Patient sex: M
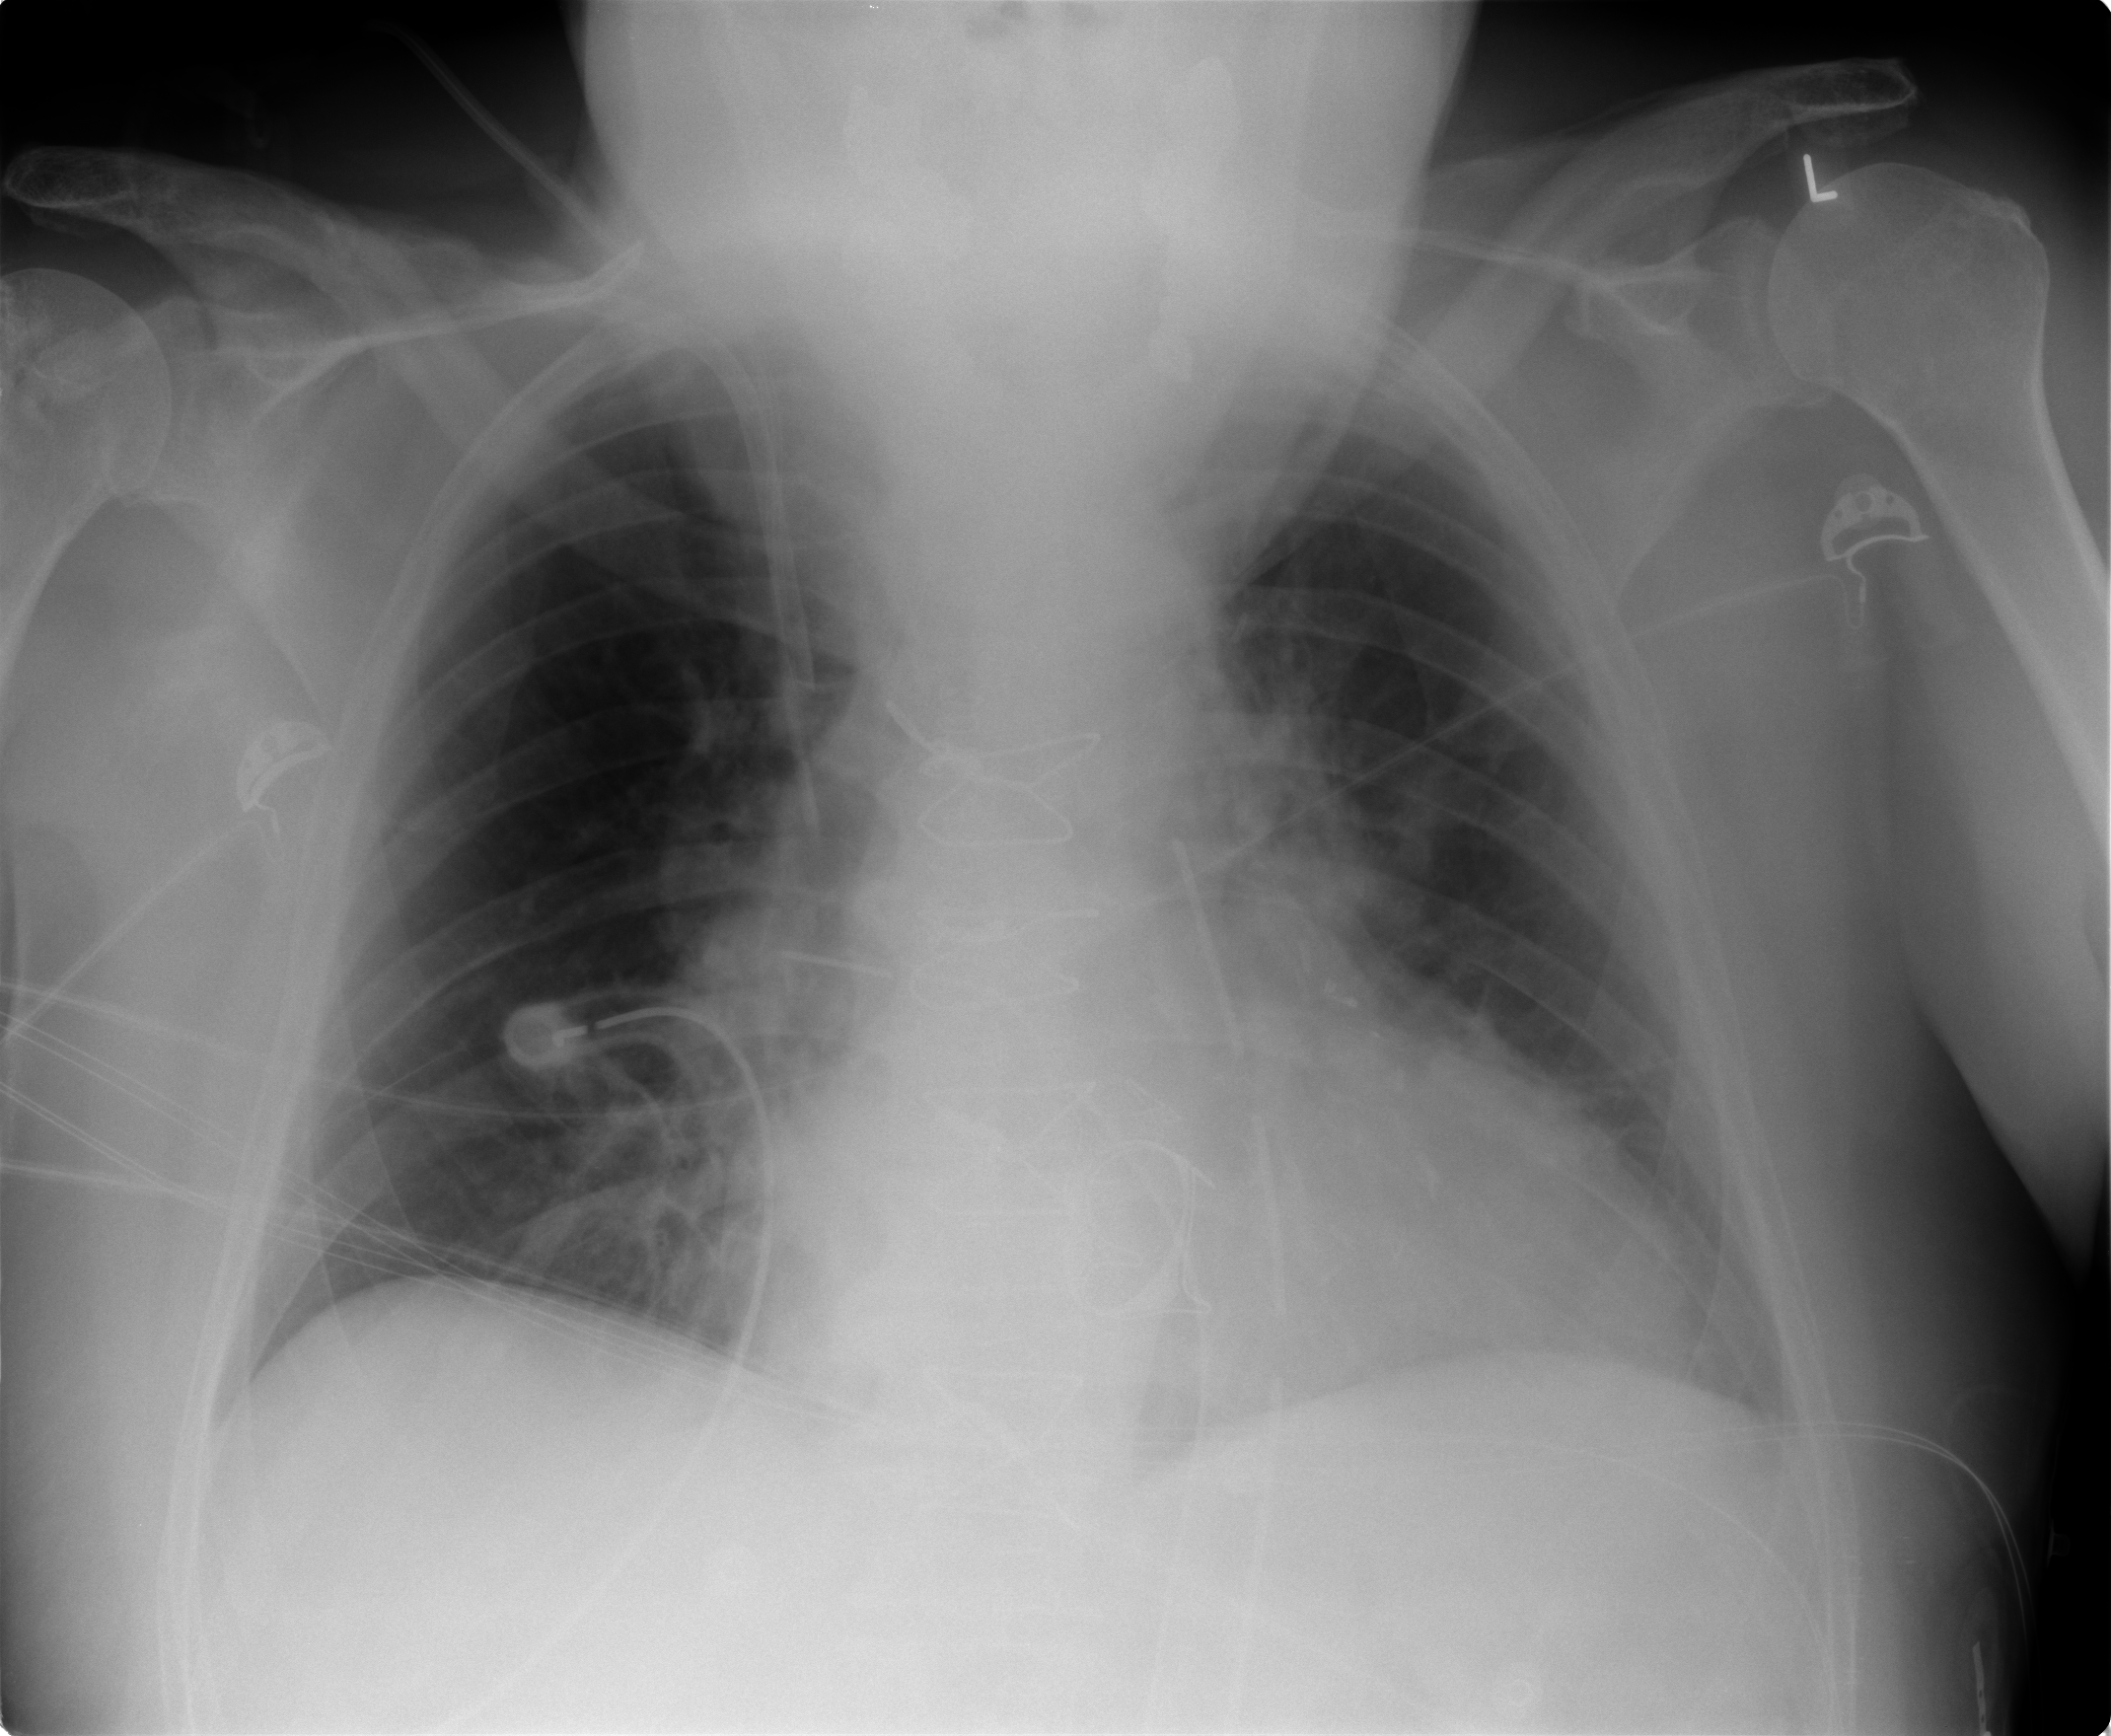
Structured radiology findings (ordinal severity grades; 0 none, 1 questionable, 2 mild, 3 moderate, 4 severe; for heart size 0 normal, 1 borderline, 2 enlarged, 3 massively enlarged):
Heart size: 2
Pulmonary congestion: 1
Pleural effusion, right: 0
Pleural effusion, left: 0
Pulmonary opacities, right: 0
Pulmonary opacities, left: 0
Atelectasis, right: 2
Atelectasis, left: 2